Interaction volume radius: 5 \u00c5
Interaction volume height: 10 \u00c5
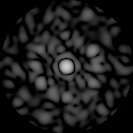
Disorder parameter: 0.8013